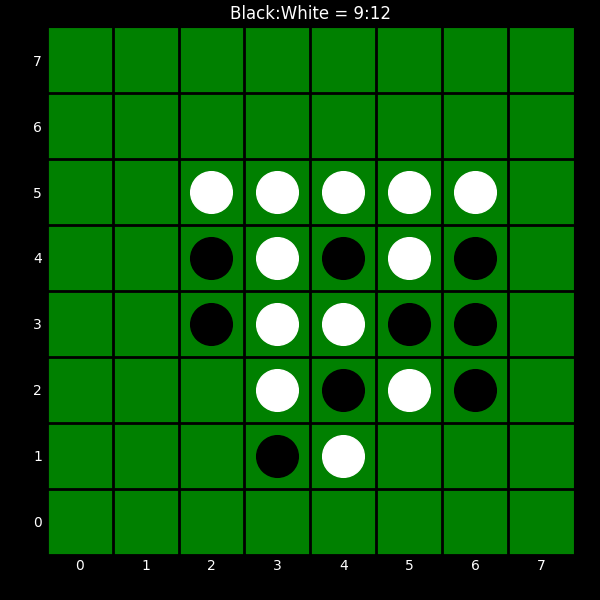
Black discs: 9
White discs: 12